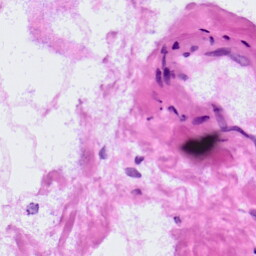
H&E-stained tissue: LymphNode